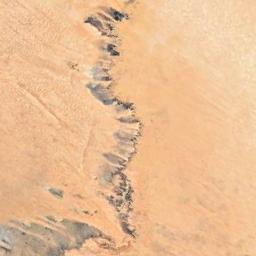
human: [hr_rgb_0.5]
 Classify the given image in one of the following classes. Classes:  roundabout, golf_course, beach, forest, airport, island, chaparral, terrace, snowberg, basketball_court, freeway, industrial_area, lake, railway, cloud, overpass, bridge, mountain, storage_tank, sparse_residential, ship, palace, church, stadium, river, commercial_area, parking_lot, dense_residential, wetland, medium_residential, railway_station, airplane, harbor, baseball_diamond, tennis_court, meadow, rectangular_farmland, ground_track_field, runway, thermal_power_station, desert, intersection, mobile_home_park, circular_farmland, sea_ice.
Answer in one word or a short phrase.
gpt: desert